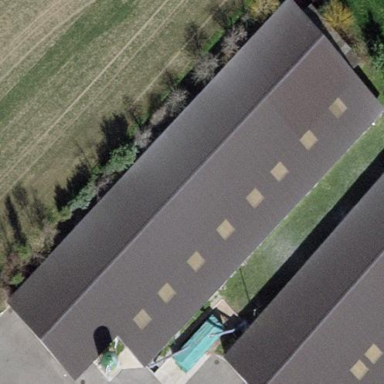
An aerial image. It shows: Farm auxiliary building.